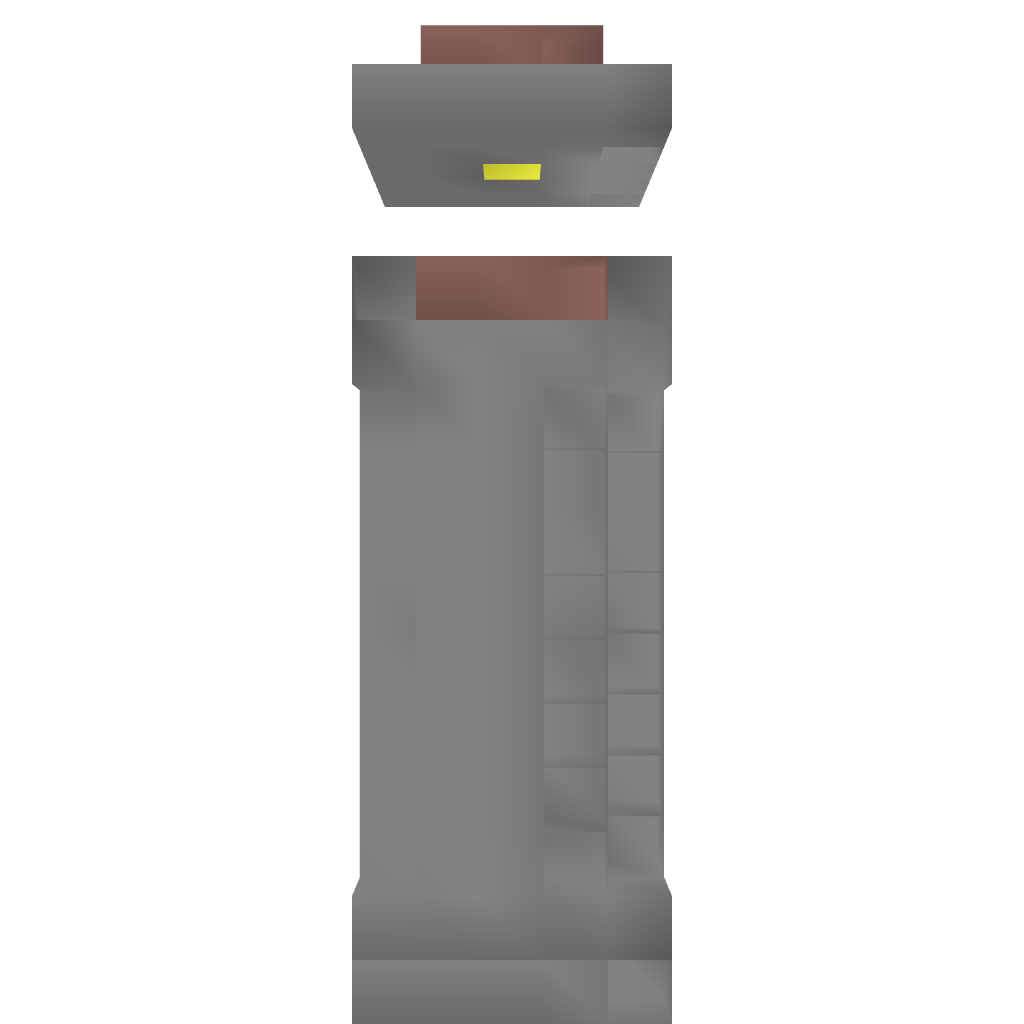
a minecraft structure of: Modern Watch Tower bad low quality